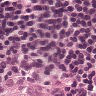
Metastatic tissue present: no